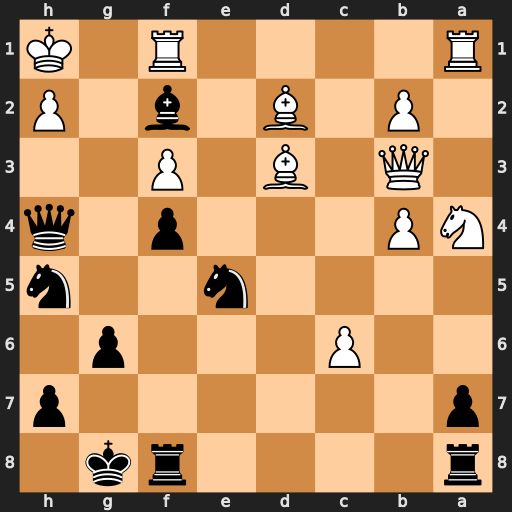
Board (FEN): r4rk1/p6p/2P3p1/4n2n/NP3p1q/1Q1B1P2/1P1B1b1P/R4R1K
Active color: b
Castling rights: -
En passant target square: -
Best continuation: Rf7 Bc4 Bg3 Bxf7+ Nxf7 Rf2 Bxf2